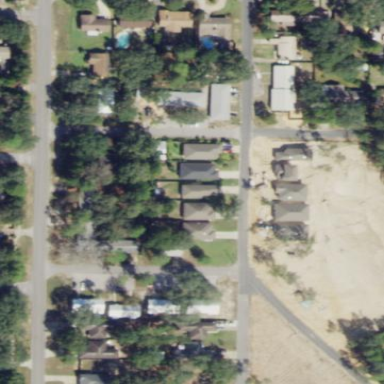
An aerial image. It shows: This residential area consists of single-family homes.